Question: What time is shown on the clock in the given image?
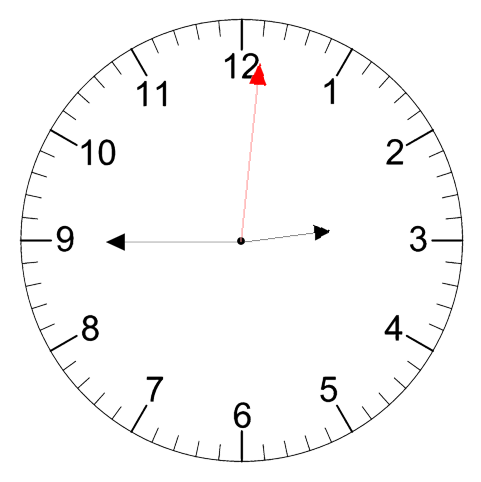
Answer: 02:45:01